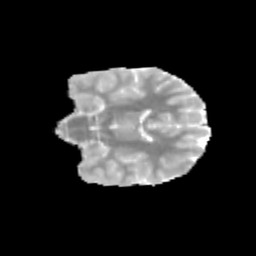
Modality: MD
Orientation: coronal
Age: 11
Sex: male
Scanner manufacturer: siemens
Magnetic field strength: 3 T
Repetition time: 3.8 s
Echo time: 0.07 s